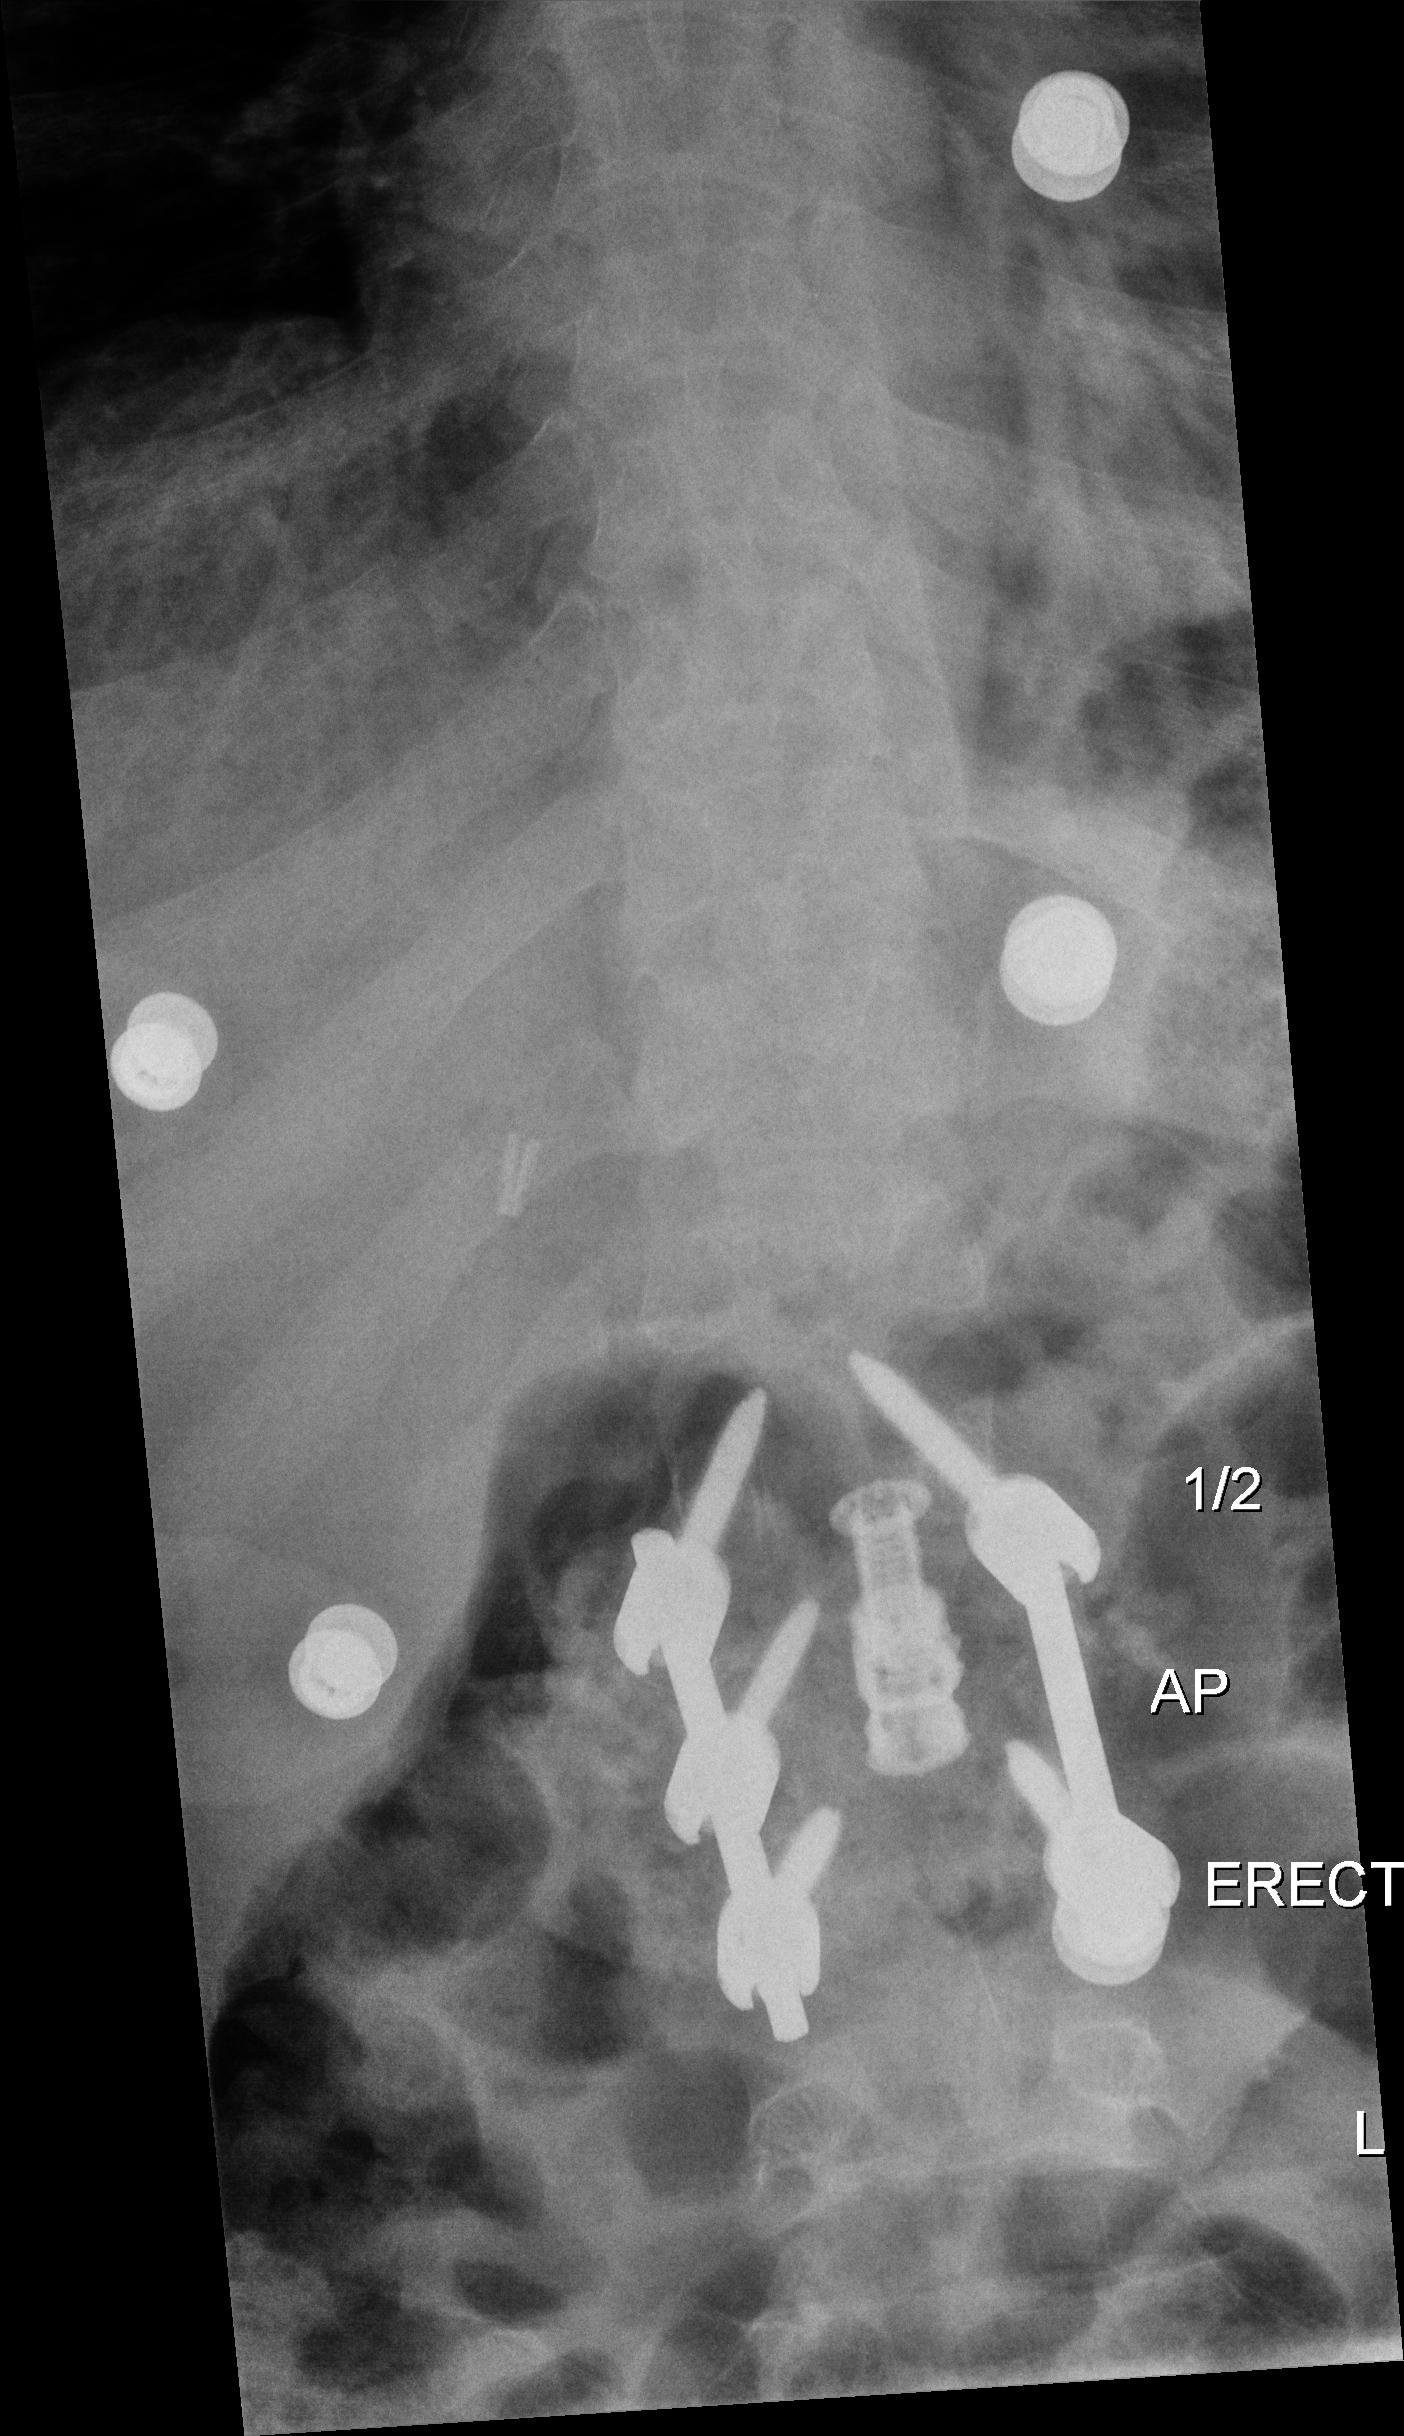
View: AP
Implant manufacturer: Styker everest (K2M)